Question: Hello Everyone i have one question
I Using OPC-UA for client, I have some problem
This is Problem code
'''
UA_ReadRequest requestPos;
UA_ReadRequest_init(&requestPos);
UA_ReadValueId idPos;
UA_ReadValueId_init(&idPos);
idPos.attributeId = UA_ATTRIBUTEID_VALUE;
idPos.nodeId = UA_NODEID_STRING(6, (char*)"::AsGlobalPV:gMotionPos");
requestPos.nodesToRead = &idPos;
requestPos.nodesToReadSize = 1;
UA_ReadResponse responsePos = UA_Client_Service_read(client, requestPos);
UA_ReadRequest_deleteMembers(&requestPos);
'''
I want to clear 'UA_ReadRequest requestPos;', so I use 'UA_ReadRequest_deleteMembers(&requestPos);', but compiler said: "****.exe caused a breakpoint. Occur ". I can't understand this error.

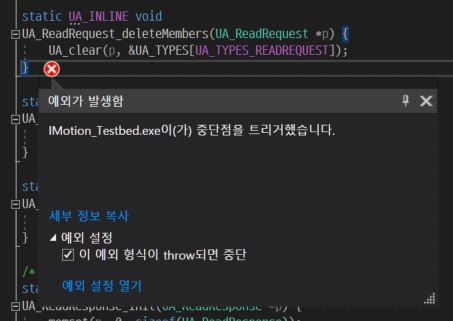
Answer: You have created a non-owning string nodeid. The delete members will free the memory used, even though it's not owned resulting in a memory corruption.
Replace the UA_NODEID_STRING() with UA_NODEID_STRING_ALLOC().